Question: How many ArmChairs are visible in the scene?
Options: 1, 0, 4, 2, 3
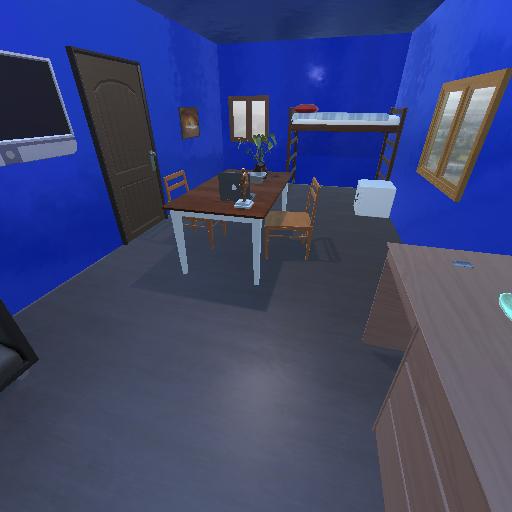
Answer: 1